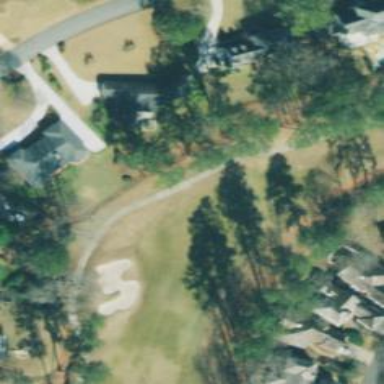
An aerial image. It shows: Path for both road and golf.